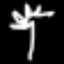
Label: palm tree